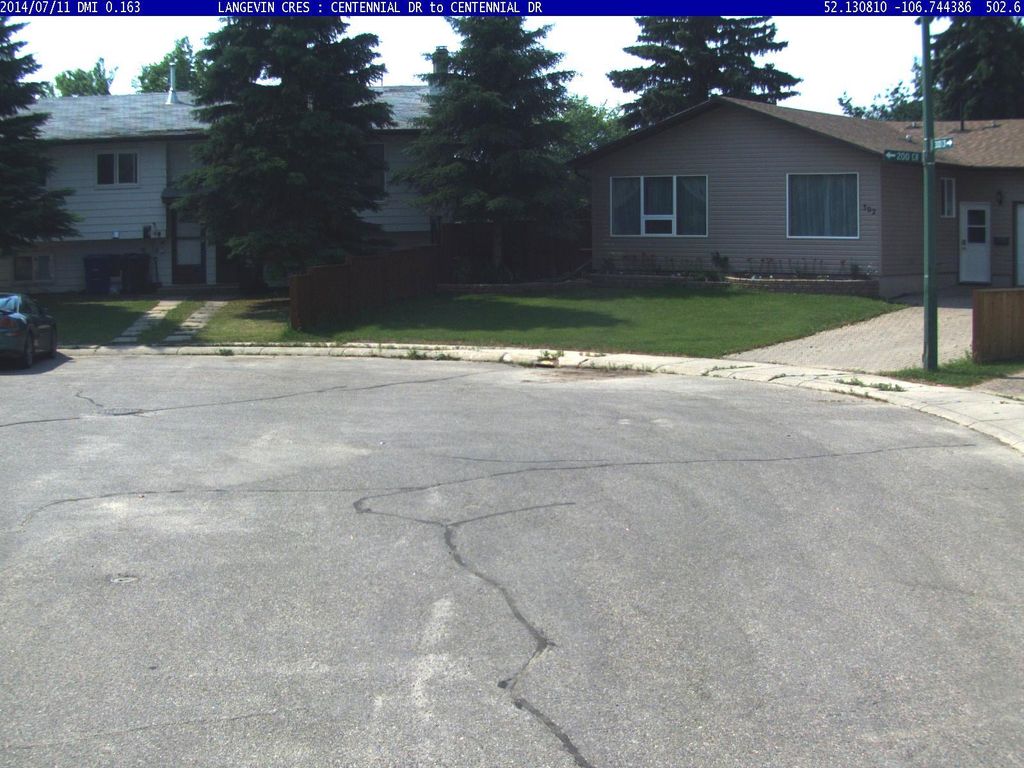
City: saskatoon